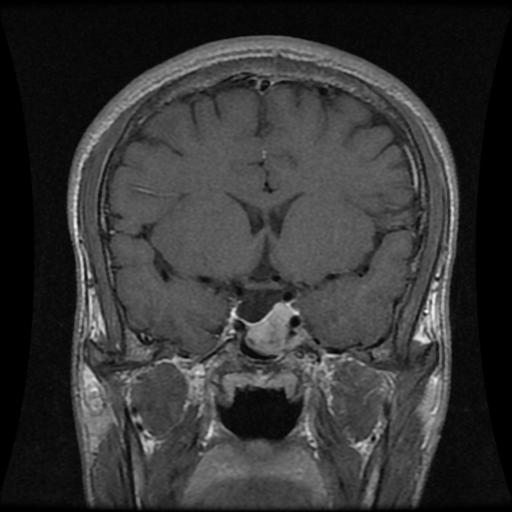
Label: pituitary